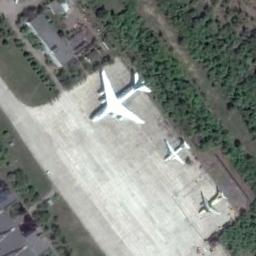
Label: airplane